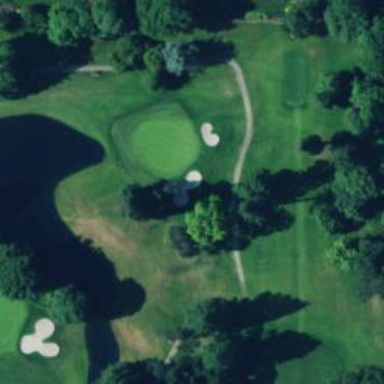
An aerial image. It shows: Rough grassy area used for golf.